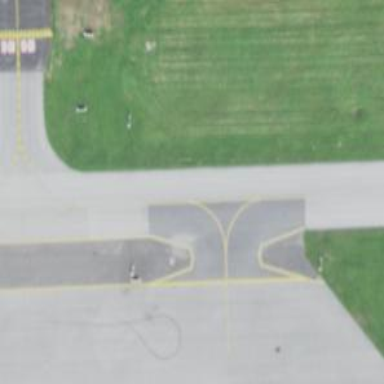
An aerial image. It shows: Image of taxiway at airport.